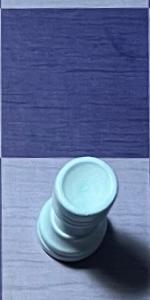
Label: Rook_White